Question: If I have the following code :
'''
for t=1:length(s) % s is a struct with over 1000 entries
if s(t).BOX==0
a(t,:)=0;
elseif s(t).BOX==1
a(t,:)=100;
end
if s(t).BOX==2
b(t,:)=150;
elseif s(t).BOX==3
b(t,:)=170;
end
.
.
.
end
plot(a)
plot(b)
plot(c)
'''
What I want to accomplish :
'''
for n=1:length(s)
Plot the data point of a(n) at t=0, t=1, t=2
then
Plot the data point of b(n) at t=3, t=4, t=5
.
.
.
etc
'''
So basically, each data point will be plotted at 3 values of 't' before moving to the next point.
How can I achieve that ?
Something like this :

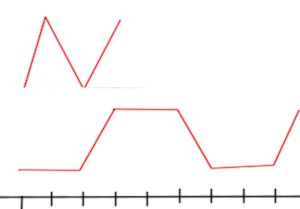
Answer: If I'm understanding you correctly, and assuming 'a' is a vector, you could do something like
'''
% Your for loop comes before this
nVarsToPlot = 4;
nRepeatsPerPoint = 3;
t = repmat(linspace(1, nRepeatsPerPoint * length(s), nRepeatsPerPoint * length(s))', 1, nVarsToPlot);
genMat = @(x)repmat(x(:)', nRepeatsPerPoint, 1);
aMat = genMat(a); bMat = genMat(b); cMat = genMat(c); dMat = genMat(d);
abcPlot = [aMat(:) bMat(:) cMat(:) dMat(:)];
plot(t, abcPlot);
'''
I'm a bit unclear on exactly what values you want your 't' to contain, but you essentially need a vector 3 times the length of 's'. You can then generate the correct data matrix by copying your '[Nx1]' vectors ('a, b, c, etc.') three times (after transposing them to row vectors) each and stacking the whole lot into matrix, then transforming it to a vector with '(:)' which should come out in the right order as long as the matrix is constructed correctly.